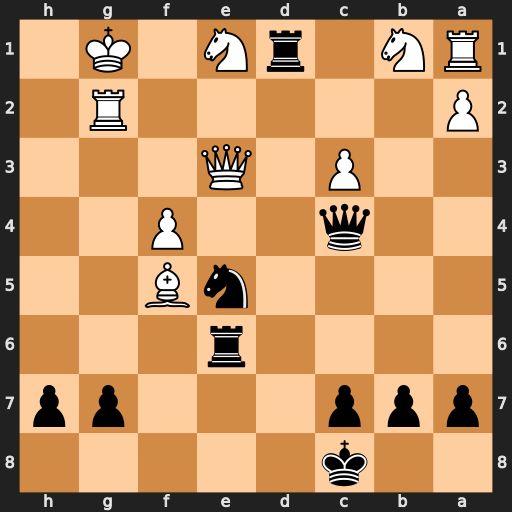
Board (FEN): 2k5/ppp3pp/4r3/4nB2/2q2P2/2P1Q3/P5R1/RN1rN1K1
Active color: b
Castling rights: -
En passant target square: -
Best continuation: Rxe1+ Qxe1 Nf3+ Kh1 Nxe1 Nd2 Qd5 Bxe6+ Qxe6